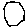
Label: hexagon